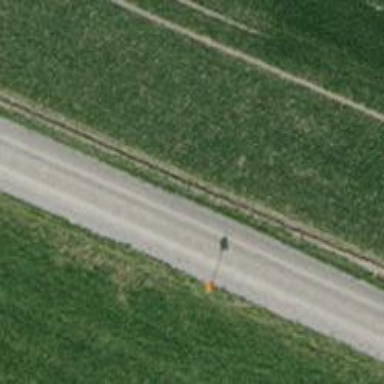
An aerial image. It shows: Pipeline marker.